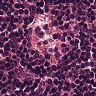
Metastatic tissue present: no